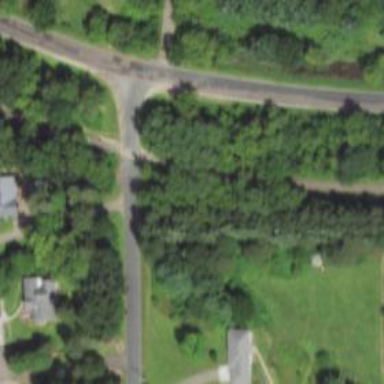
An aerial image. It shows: Asphalt cycleway crossing abandoned railway track. The crossing is unmarked.